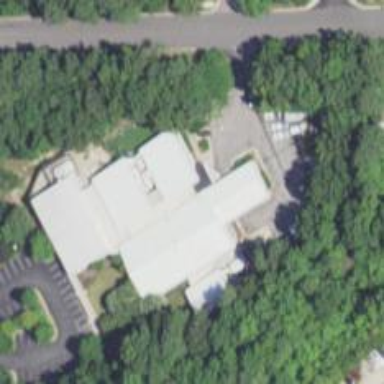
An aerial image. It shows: Commercial building.